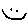
Label: smiley face